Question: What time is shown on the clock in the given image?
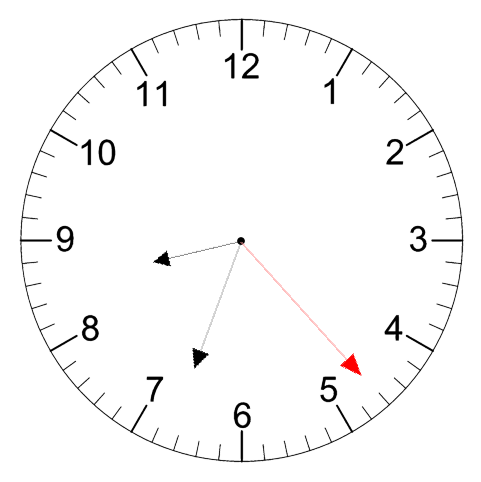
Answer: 08:33:23